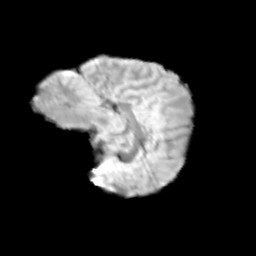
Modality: T2w
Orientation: sagittal
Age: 10
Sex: female
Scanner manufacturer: siemens
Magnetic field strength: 3 T
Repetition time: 3.8 s
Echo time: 0.07 s